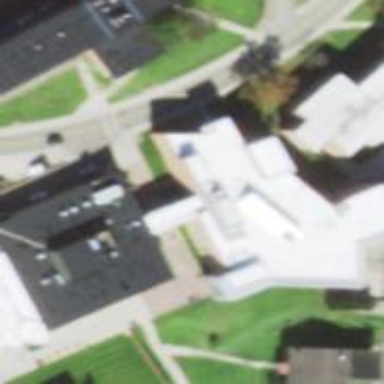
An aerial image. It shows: College building.